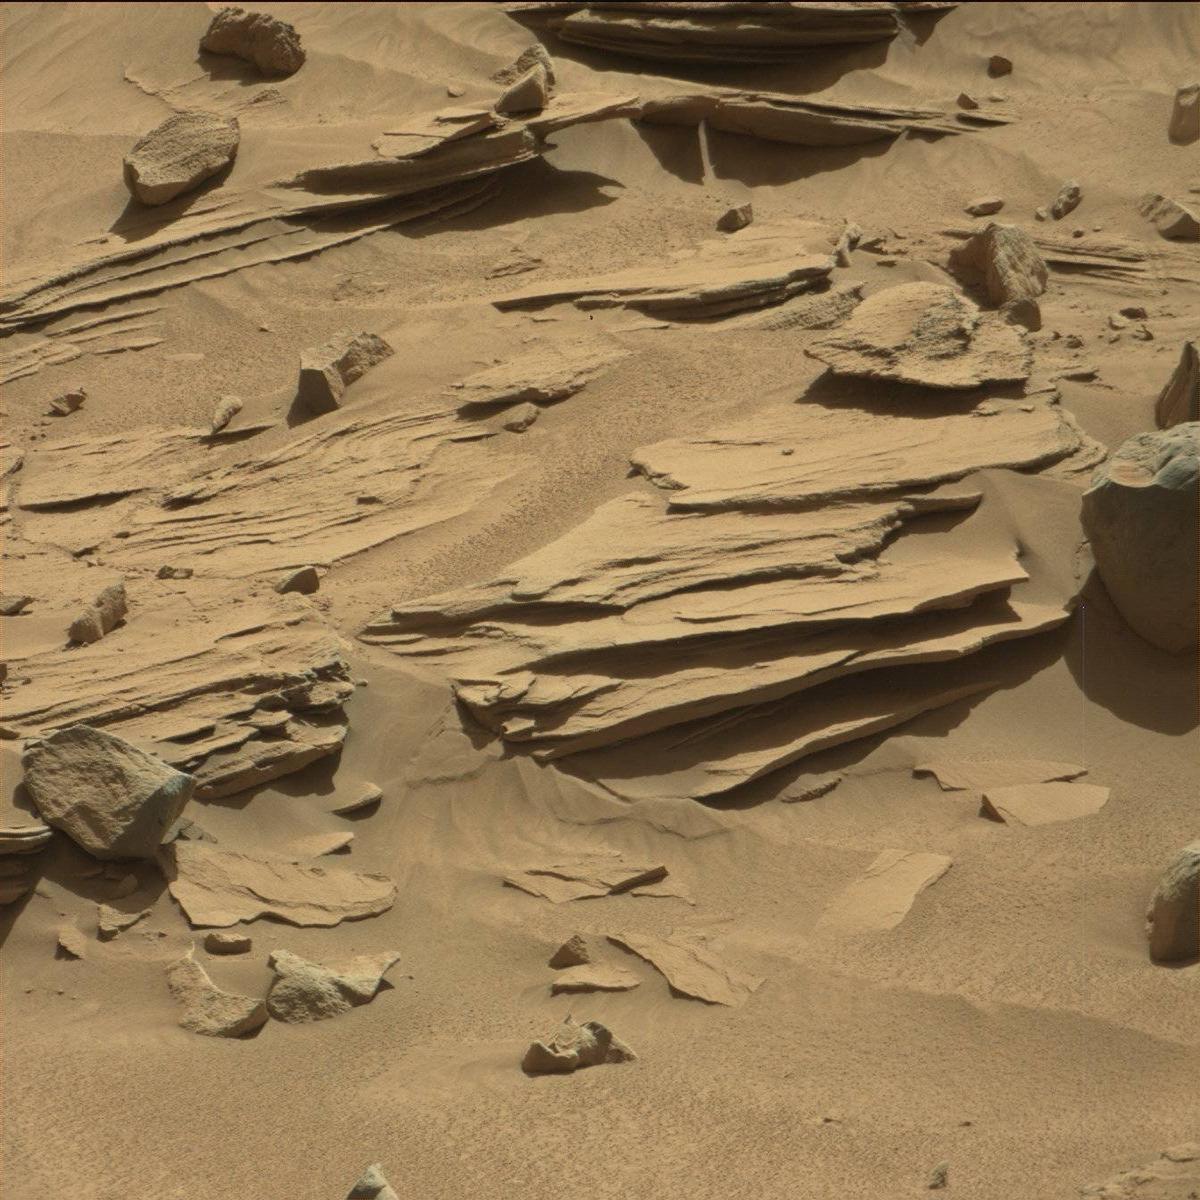
Terrain classes present: Bedrock, Rock, Sand / Soil